Question: What I have in mind is that user will select the part of world he/she wants to generate roads and retrieve openStreetMap data and use it to render roads in openGL.
On searching the web and experimenting, I thought of this approach:
1. get xml file of selected map
2. parse the xml and generate roads by openGL.
But I think this is very naive approach.
Also to experiment a bit I used OSM2WorldViewer to convert the xml file to obj file and imported that as a model in openGL, but this method is cumbersome and takes time

and I am unfamiliar with OpenStreetMap api and how it can be used in such a project.
Any suggestions, or helpful links how to start this project ?
EDIT: How it ended: <URL>
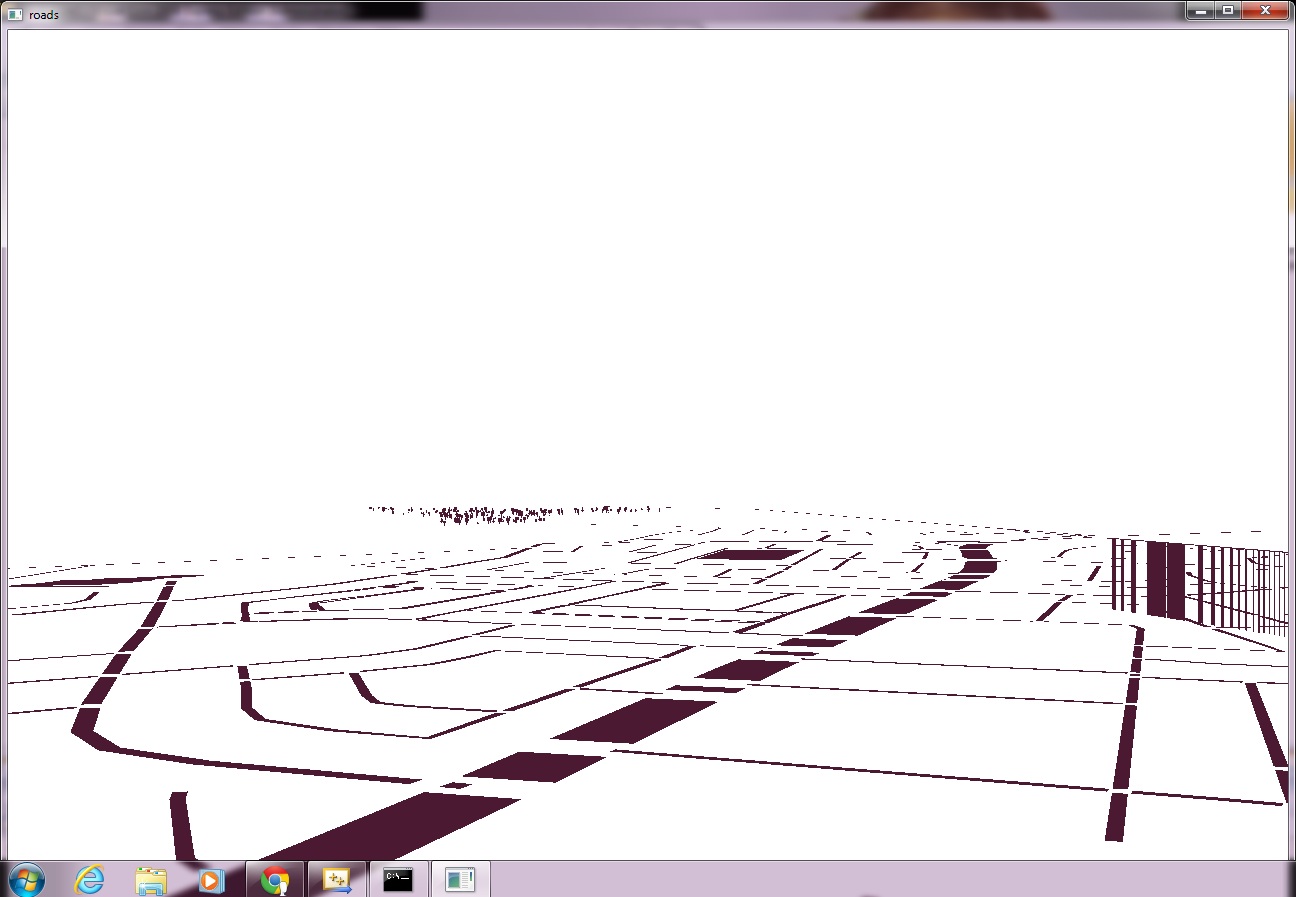
Answer: Why do you think your approach is naive? Either you have the user to provide a self-downloaded XML file or you have to use an API to retrieve one yourself. The latter approach allows you to implement an automatic update mechanism whenever the user pans the map.
Instead of the <URL> and much more.
You already mentioned <URL> for OSM.